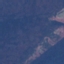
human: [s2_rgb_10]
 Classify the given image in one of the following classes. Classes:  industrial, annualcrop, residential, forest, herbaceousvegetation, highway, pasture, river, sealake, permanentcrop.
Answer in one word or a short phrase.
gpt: HerbaceousVegetation